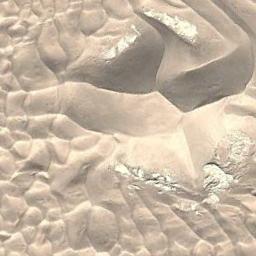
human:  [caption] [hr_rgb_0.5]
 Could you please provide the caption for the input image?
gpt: The desert has yellow sand and some pyramidal dunes of different sizes .

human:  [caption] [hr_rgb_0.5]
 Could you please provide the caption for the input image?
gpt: This is a light yellow desert with massive texture .

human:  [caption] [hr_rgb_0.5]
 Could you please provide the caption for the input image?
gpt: There are patches in this desert .

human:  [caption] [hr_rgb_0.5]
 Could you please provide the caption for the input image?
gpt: The desert is full of white sand .

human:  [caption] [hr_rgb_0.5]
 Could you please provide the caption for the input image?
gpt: A yellow sandy desert with many dunes .